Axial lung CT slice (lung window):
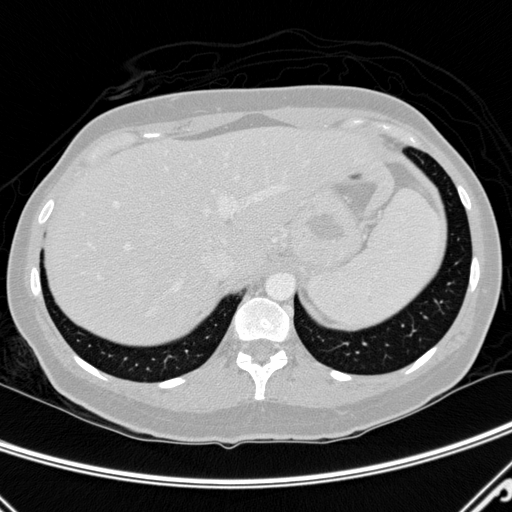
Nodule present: no